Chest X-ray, PA view. Patient: 28 years old, sex F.
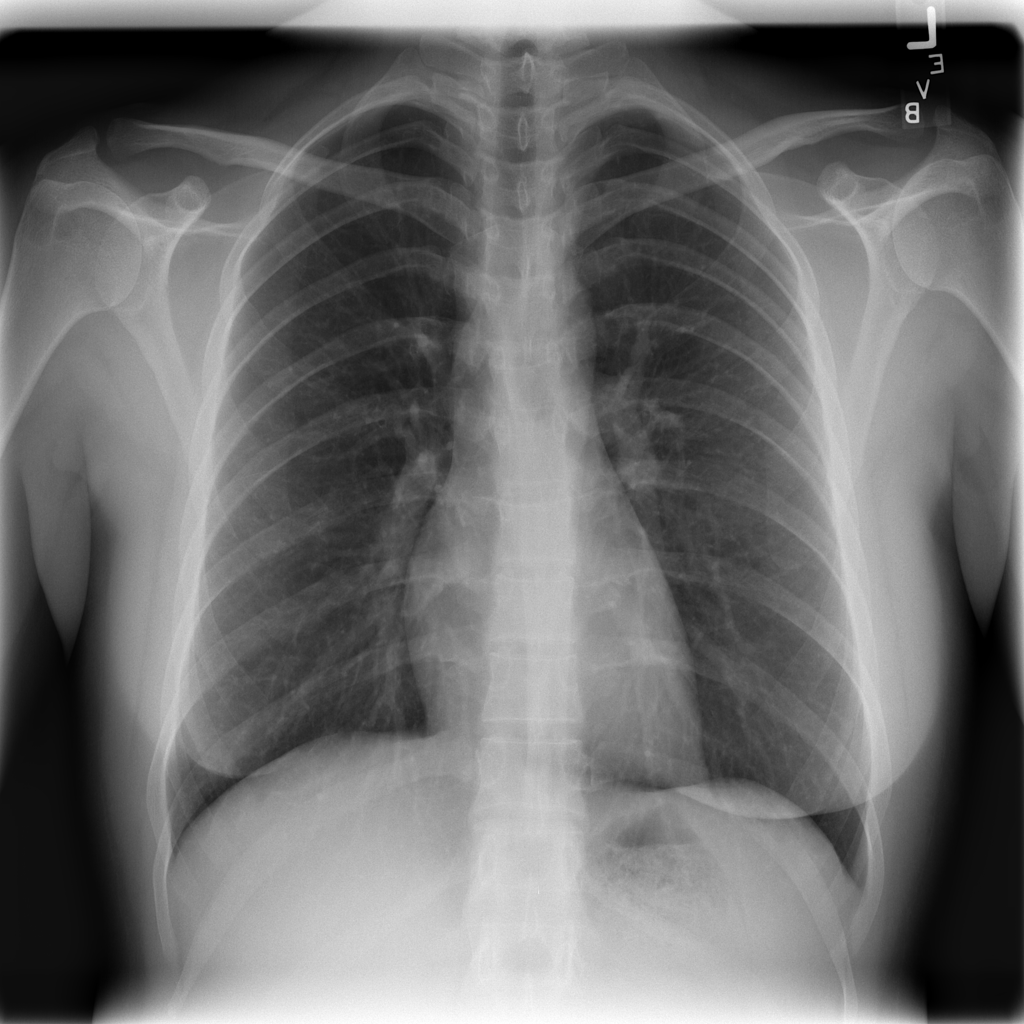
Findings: No Finding